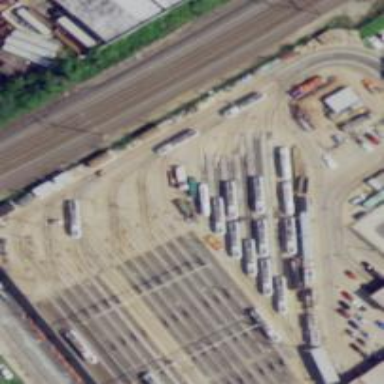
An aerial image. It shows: Tram railway running through yard with contact lines for electrification.